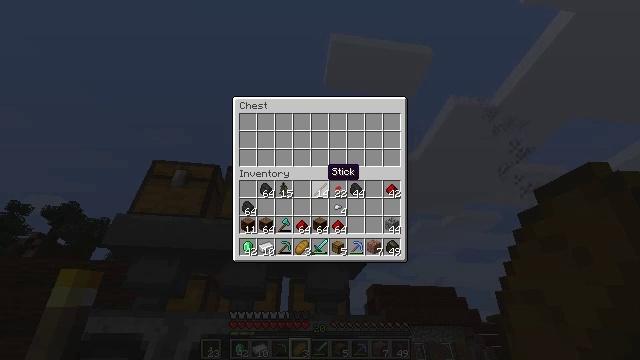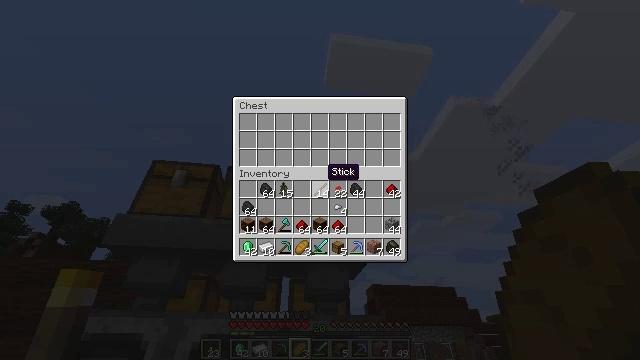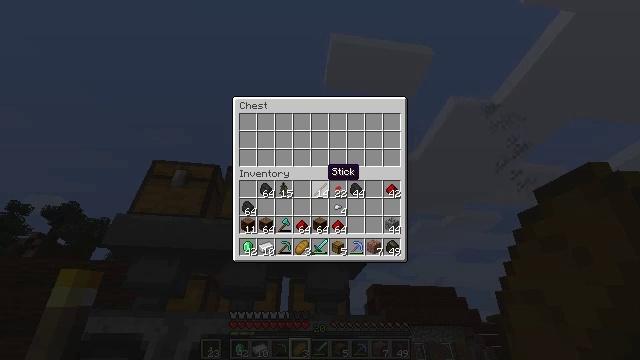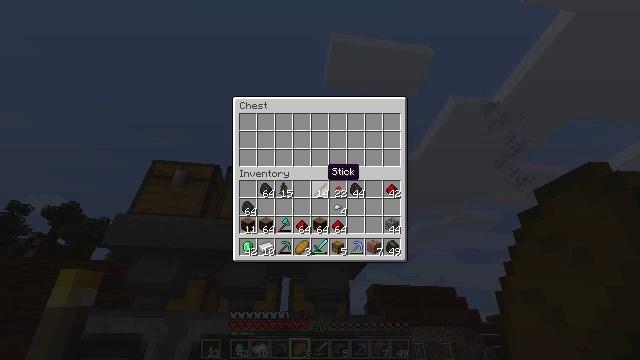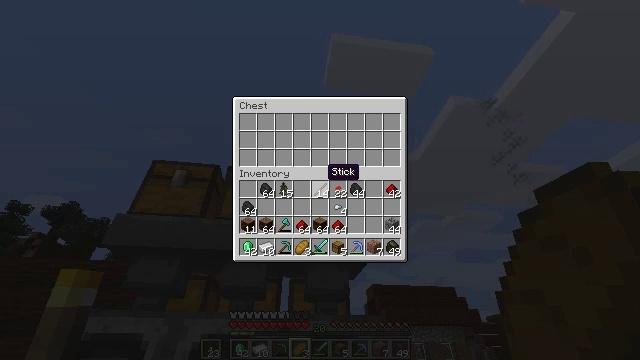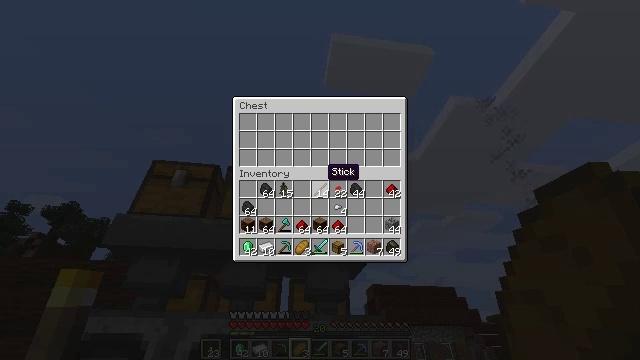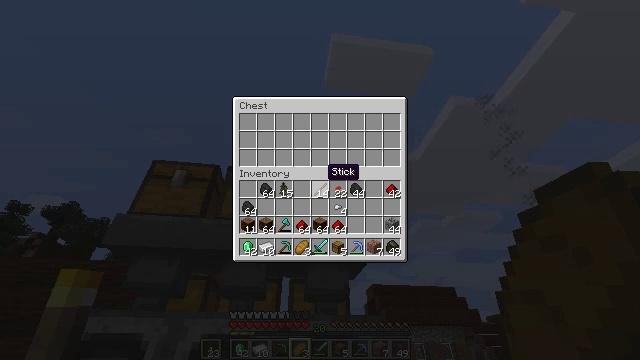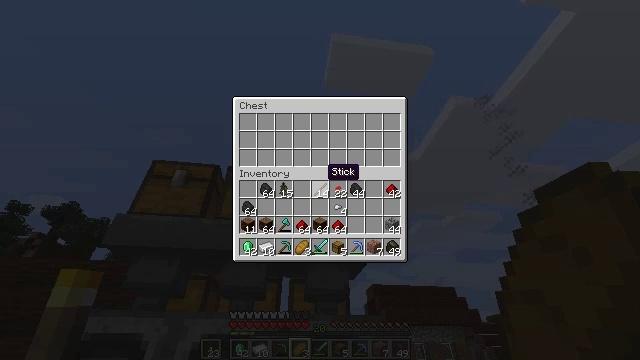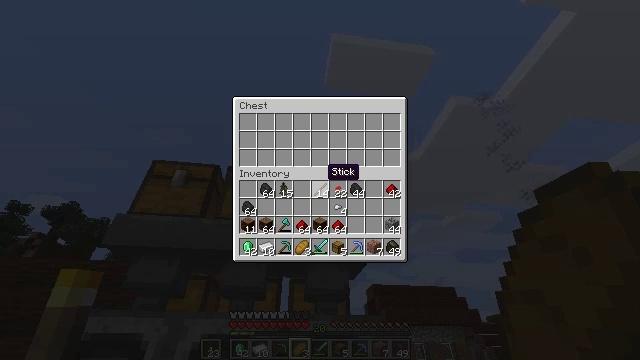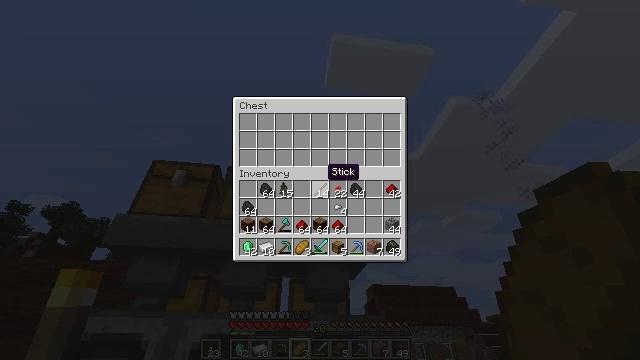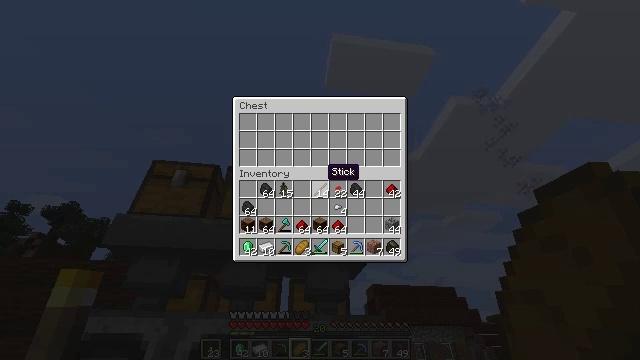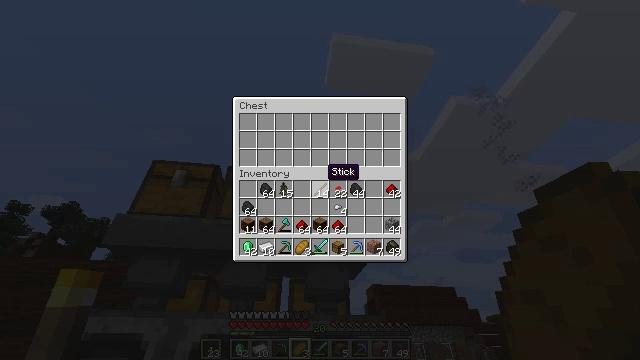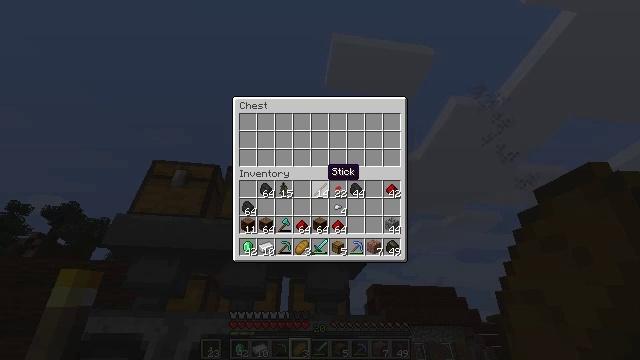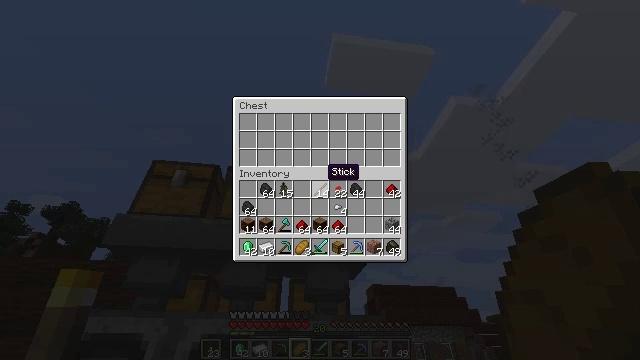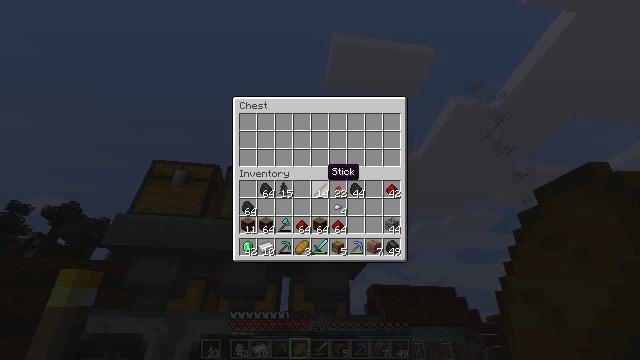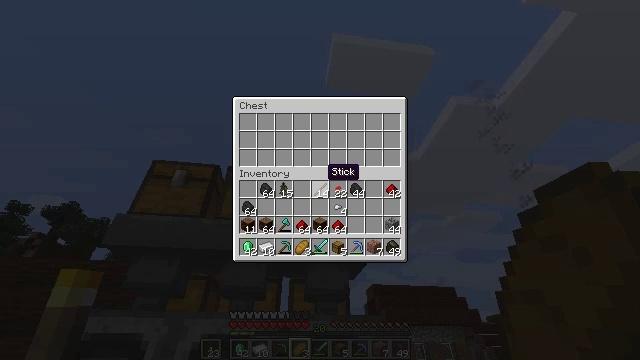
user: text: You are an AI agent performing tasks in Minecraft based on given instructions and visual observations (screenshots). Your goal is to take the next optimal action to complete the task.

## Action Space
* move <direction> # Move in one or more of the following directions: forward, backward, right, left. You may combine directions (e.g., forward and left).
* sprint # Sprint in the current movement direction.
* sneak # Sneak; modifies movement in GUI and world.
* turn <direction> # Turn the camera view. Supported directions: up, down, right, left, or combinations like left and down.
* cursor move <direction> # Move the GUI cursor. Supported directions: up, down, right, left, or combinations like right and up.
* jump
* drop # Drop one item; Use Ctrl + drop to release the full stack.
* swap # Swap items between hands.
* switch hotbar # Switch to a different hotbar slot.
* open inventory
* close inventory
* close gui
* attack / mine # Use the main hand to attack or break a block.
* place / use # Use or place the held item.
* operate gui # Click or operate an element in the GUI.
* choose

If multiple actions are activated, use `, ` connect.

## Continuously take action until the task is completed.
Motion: motion action
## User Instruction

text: Combine materials on the crafting table to make an emerald.
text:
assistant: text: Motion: no_op
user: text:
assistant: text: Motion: no_op
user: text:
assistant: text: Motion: no_op
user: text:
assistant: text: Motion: no_op
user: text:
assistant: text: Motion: no_op
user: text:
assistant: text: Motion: no_op
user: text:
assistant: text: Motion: no_op
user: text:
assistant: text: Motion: no_op
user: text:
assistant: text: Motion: no_op
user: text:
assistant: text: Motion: no_op
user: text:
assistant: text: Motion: no_op
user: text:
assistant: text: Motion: no_op
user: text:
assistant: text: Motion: no_op
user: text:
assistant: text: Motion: no_op
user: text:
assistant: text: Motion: no_op
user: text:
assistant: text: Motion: no_op
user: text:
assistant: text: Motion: no_op
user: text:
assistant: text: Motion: no_op
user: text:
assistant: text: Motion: no_op
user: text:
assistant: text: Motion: no_op
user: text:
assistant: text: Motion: no_op
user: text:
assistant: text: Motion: no_op
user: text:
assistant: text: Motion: no_op
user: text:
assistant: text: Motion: no_op
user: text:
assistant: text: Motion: no_op
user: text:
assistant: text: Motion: no_op
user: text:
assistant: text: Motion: no_op
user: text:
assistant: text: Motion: no_op
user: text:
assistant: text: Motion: no_op
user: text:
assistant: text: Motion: no_op